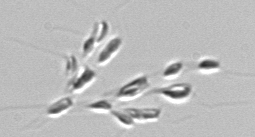
Label: Dinobryon